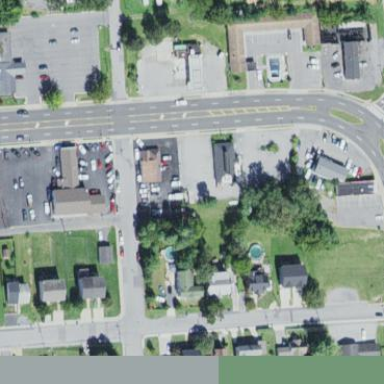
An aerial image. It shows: Retail area.